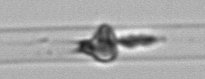
Label: Dactyliosolen_blavyanus